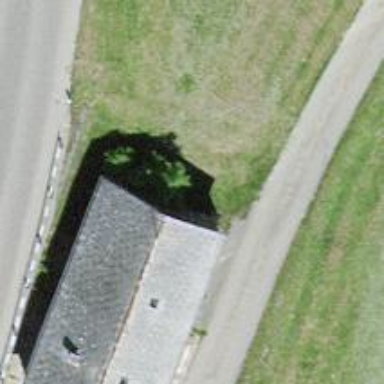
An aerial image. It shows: Gabled roof on farm auxiliary building.